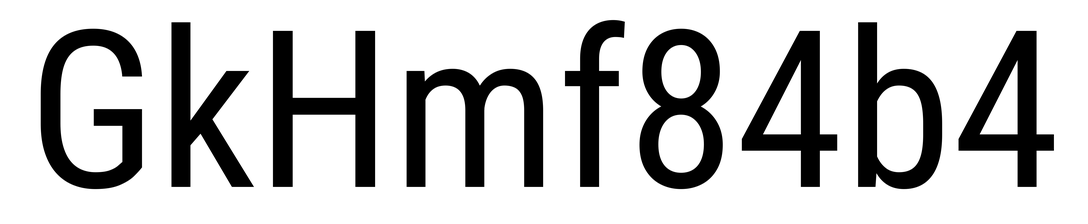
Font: Roboto_Condensed_Regular